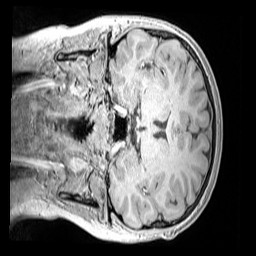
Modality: MP2RAGE
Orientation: coronal
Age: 13
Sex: male
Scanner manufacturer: siemens
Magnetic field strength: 3 T
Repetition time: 4 s
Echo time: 0.00299 s